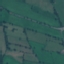
Label: Pasture